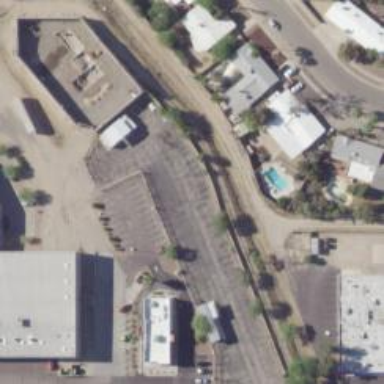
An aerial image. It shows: Alley classified as service road.